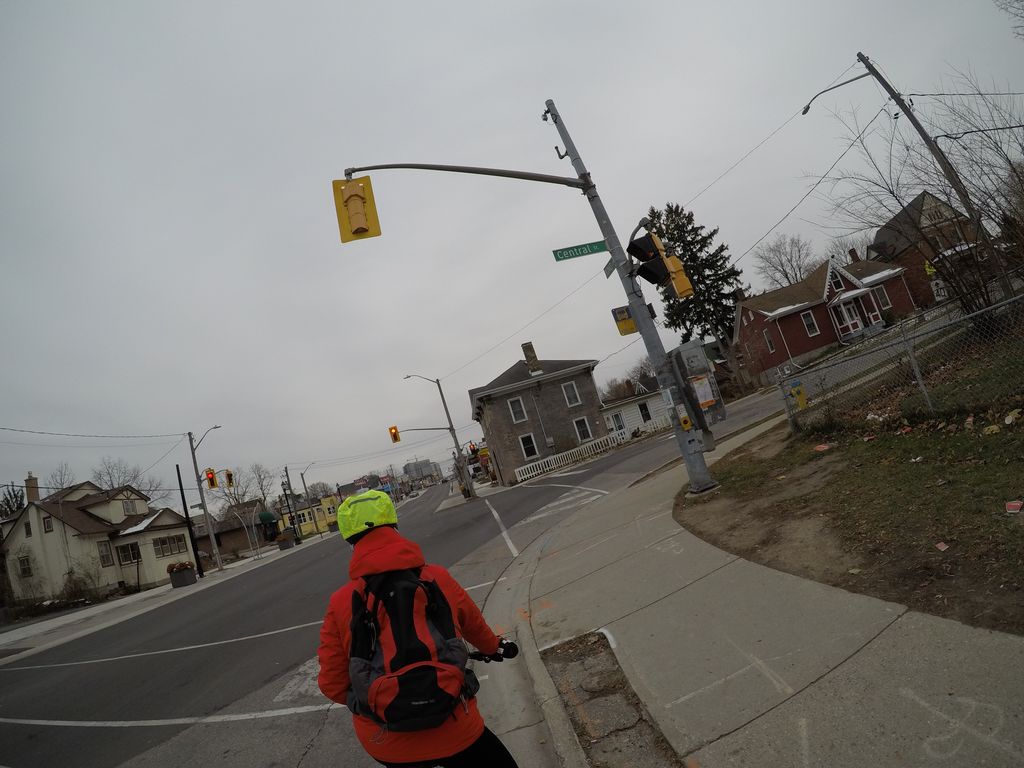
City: kitchener-waterloo